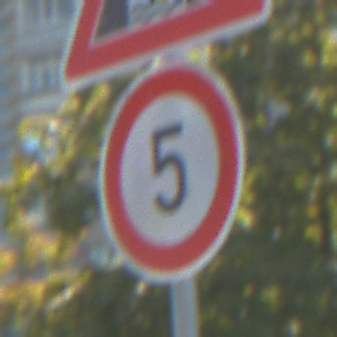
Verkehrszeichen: Geschwindigkeit5
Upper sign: BeweglicheBruecke
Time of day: Midday
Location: Outdoor (Urban)
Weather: Clear
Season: NotSpecified
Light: Natural